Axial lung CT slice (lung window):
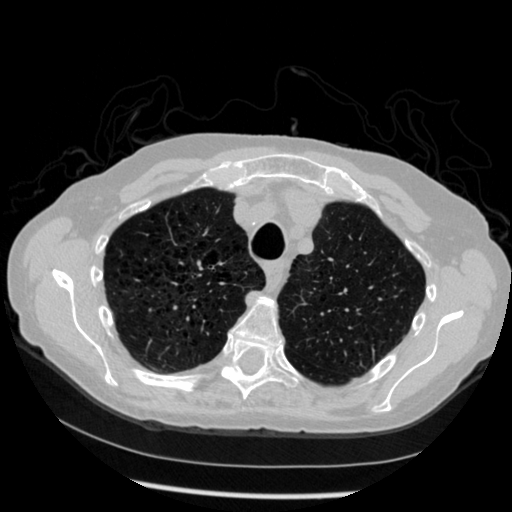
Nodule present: no